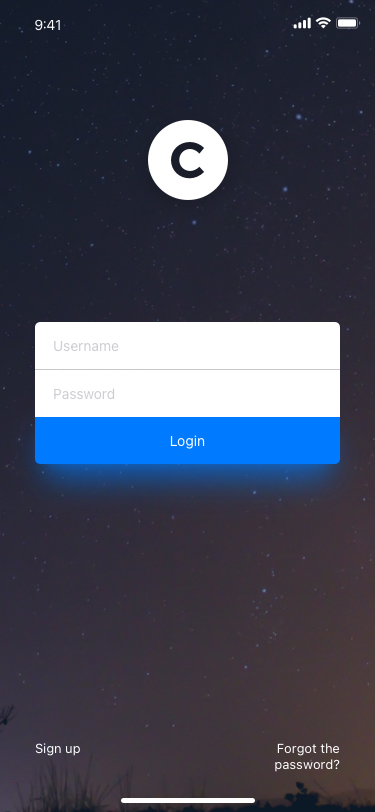
Text in this UI design:
Sign up
Forgot the password?
Login
Password
Username